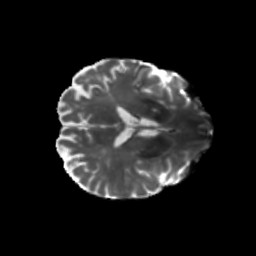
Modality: T2w
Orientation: axial
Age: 78
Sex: female
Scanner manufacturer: siemens
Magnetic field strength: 3 T
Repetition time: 5.25 s
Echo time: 0.08 s